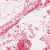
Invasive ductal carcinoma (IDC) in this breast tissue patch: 0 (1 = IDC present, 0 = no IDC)